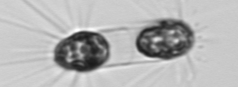
Label: Corethron_hystrix